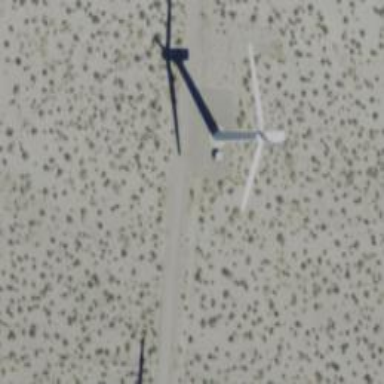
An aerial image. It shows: Wind generator powered by horizontal axis wind turbine.